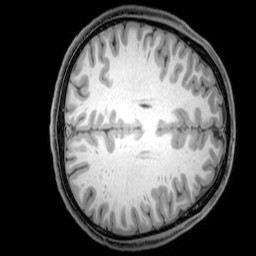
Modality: T1w
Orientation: axial
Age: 24
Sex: male
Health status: healthy
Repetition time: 0.081 s
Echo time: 0.037 s